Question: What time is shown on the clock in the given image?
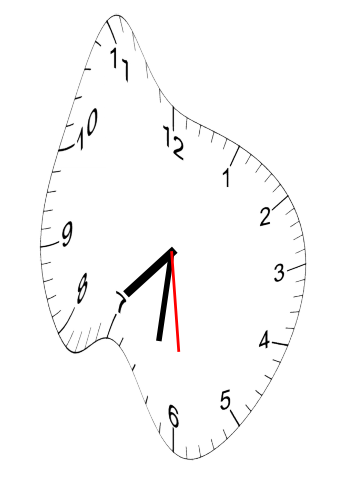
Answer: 07:31:29